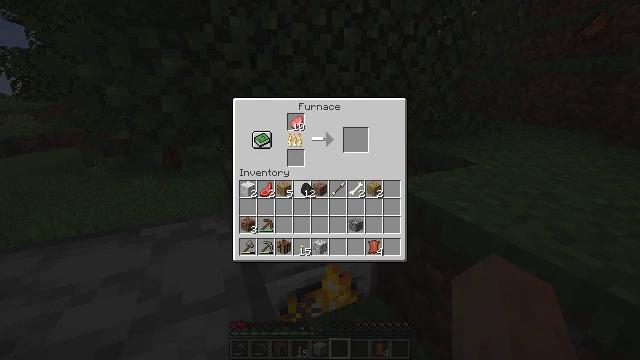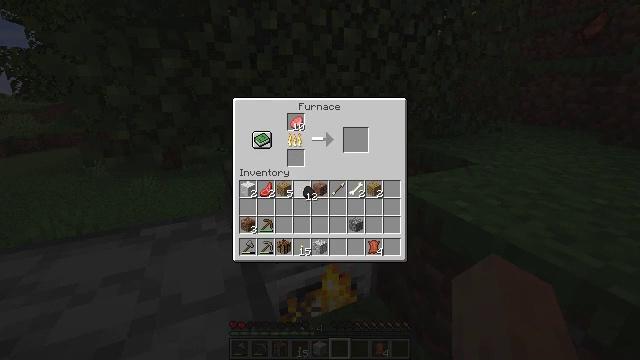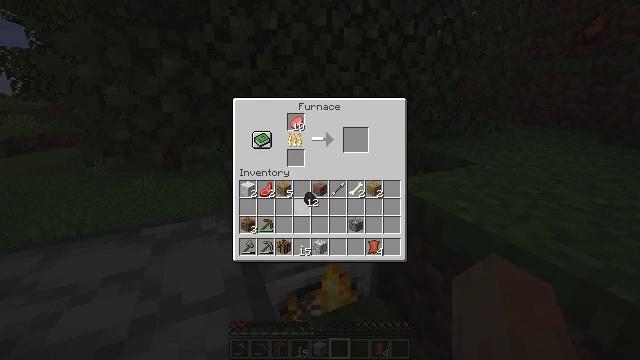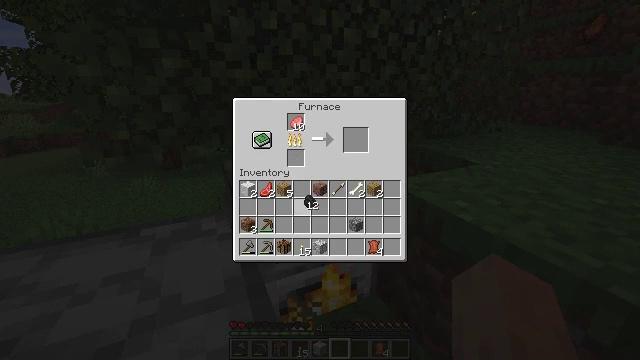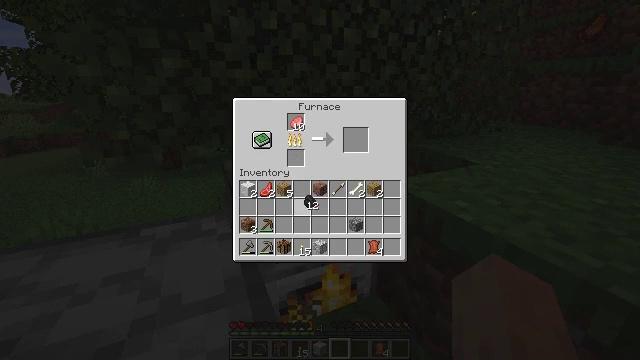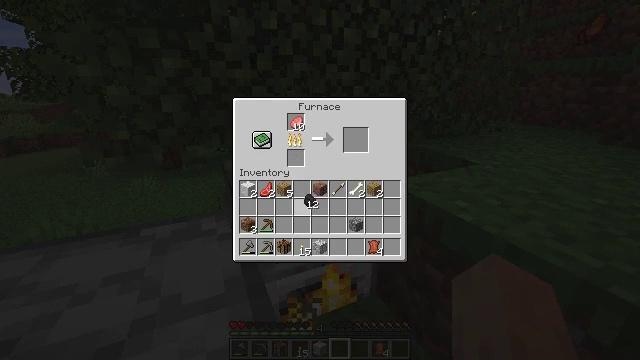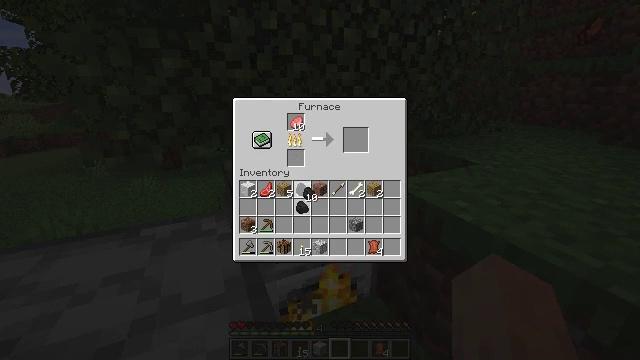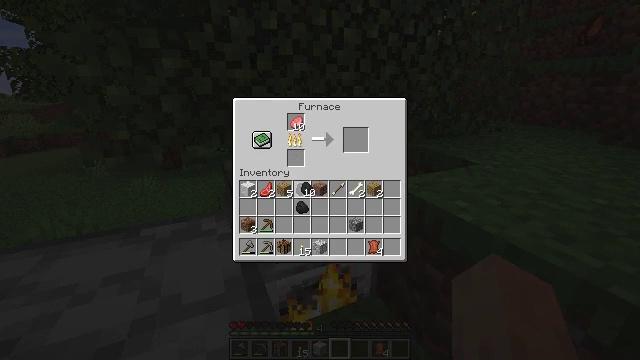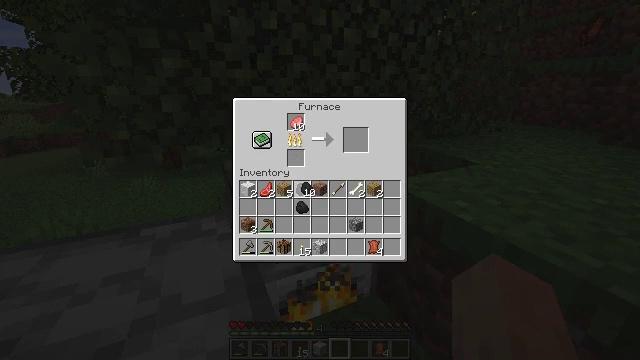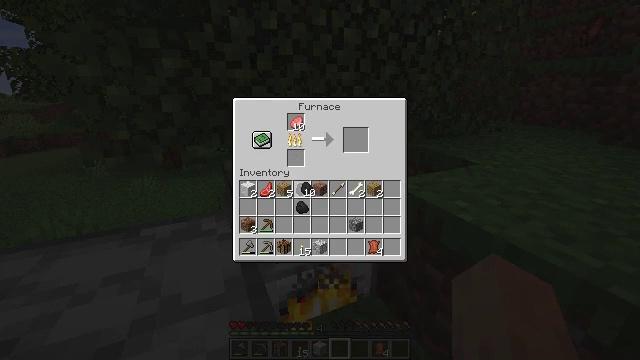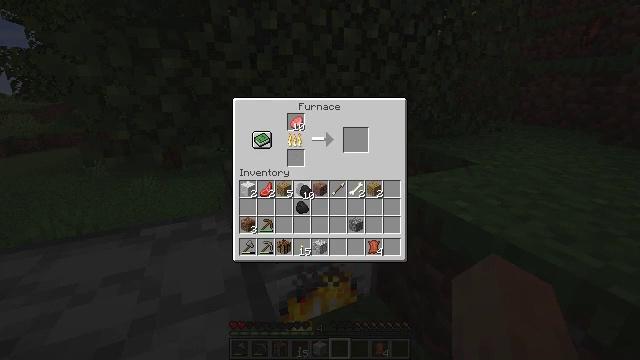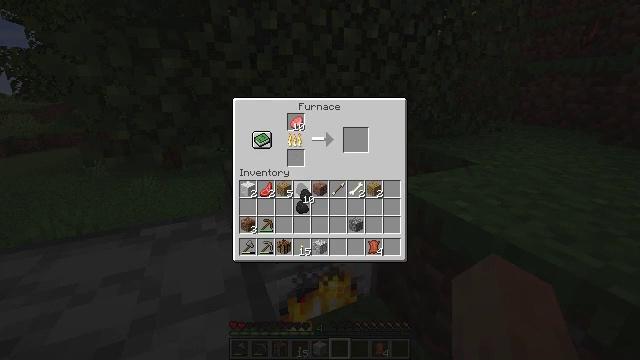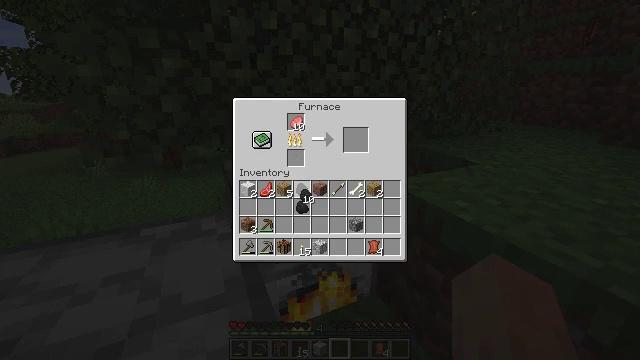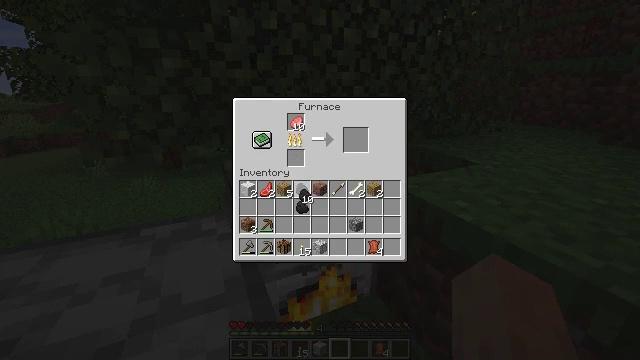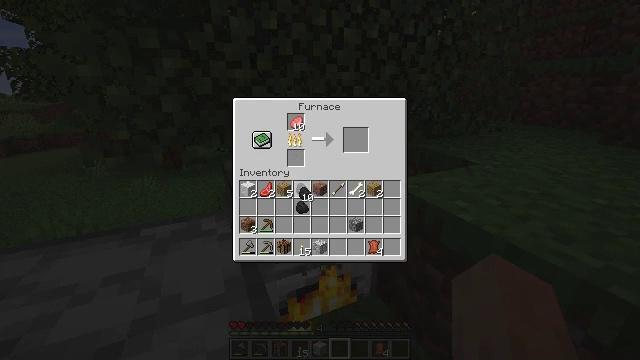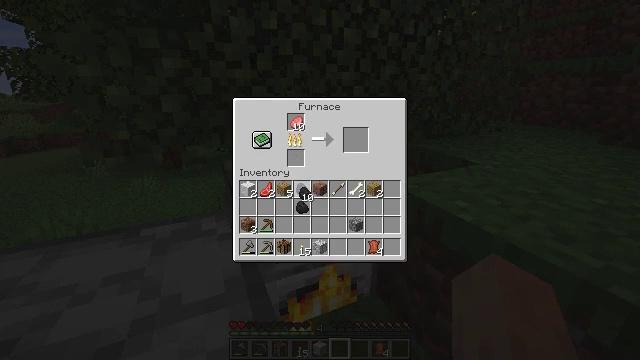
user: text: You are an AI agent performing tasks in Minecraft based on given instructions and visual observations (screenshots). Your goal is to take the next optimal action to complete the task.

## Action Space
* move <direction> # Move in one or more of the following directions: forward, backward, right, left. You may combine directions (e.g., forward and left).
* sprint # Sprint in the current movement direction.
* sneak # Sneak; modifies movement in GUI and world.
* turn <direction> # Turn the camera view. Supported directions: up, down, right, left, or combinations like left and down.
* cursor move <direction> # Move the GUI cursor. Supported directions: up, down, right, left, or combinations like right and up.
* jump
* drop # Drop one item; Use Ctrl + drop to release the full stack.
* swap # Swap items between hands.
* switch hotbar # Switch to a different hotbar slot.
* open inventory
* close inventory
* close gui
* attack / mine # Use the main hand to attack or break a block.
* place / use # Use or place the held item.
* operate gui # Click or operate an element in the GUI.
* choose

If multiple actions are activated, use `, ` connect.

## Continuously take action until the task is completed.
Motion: motion action
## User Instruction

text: craft item air
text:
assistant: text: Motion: no_op
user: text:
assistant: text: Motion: no_op
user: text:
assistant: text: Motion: choose
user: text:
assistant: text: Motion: choose
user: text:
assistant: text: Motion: choose
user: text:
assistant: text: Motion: choose
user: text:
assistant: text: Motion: no_op
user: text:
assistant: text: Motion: no_op
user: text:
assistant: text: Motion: no_op
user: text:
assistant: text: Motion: no_op
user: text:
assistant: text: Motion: no_op
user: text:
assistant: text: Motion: no_op
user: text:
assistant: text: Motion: no_op
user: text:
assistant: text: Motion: no_op
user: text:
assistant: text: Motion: no_op
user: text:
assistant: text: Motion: choose
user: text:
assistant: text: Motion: choose
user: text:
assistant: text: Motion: choose
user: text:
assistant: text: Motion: no_op
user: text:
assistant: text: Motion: no_op
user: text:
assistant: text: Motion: no_op
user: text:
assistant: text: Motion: choose
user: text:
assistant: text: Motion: choose
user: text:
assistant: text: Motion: choose
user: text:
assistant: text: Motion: choose
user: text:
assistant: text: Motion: cursor move up
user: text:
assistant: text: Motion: cursor move up
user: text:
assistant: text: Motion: cursor move up
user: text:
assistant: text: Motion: no_op
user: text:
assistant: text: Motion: no_op